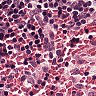
Metastatic tissue present: no